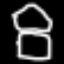
Label: mushroom